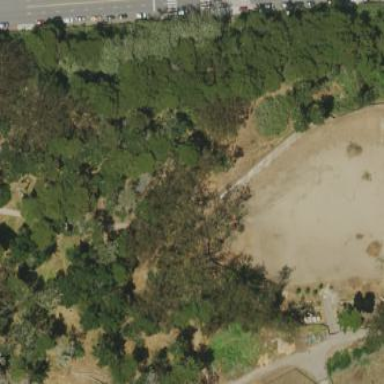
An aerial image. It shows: Dog park for leisure land.